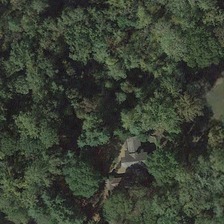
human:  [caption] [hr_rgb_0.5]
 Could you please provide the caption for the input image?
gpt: many green trees are around a building .

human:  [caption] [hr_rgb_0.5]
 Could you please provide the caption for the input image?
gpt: many green trees are around a building .

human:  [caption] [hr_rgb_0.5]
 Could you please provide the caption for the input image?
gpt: many green trees are around a building .

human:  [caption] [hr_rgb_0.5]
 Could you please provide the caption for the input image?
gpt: many green trees are around a building .

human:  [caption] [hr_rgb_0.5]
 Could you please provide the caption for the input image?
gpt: many green trees are around a building .